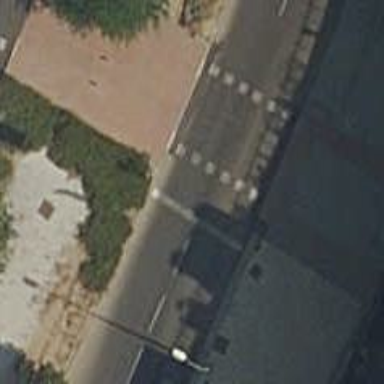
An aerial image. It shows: Uncontrolled road crossing.